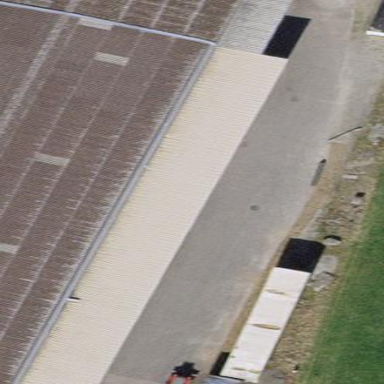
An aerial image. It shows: View of roof of building.